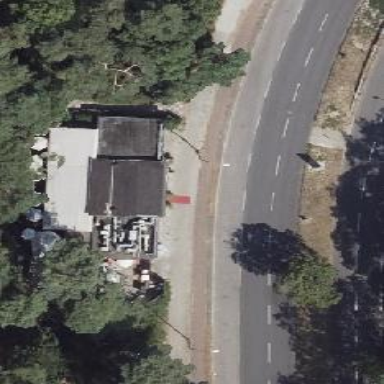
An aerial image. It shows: Restaurant.